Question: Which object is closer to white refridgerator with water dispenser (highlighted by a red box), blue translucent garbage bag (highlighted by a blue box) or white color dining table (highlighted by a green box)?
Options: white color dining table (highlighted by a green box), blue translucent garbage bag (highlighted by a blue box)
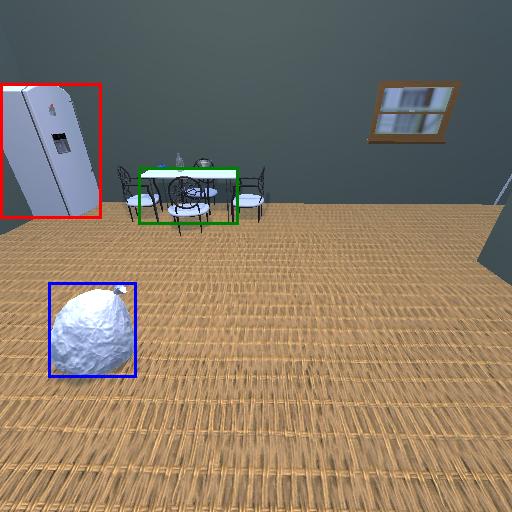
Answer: white color dining table (highlighted by a green box)